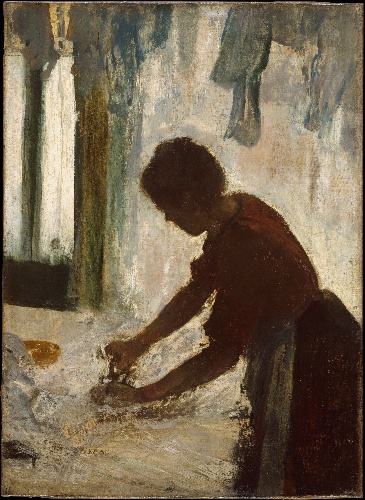
Title: A Woman Ironing
Artist: Edgar Degas
Artist bio: French, Paris 1834–1917 Paris
Date: 1873
Object type: Painting
Classification: Paintings
Medium: Oil on canvas
Dimensions: 21 3/8 x 15 1/2 in. (54.3 x 39.4 cm)
Department: European Paintings
Credit line: H. O. Havemeyer Collection, Bequest of Mrs. H. O. Havemeyer, 1929
Accession year: 1929
Repository: Metropolitan Museum of Art, New York, NY
Tags: Women|Working|Irons